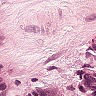
Metastatic tissue present: yes